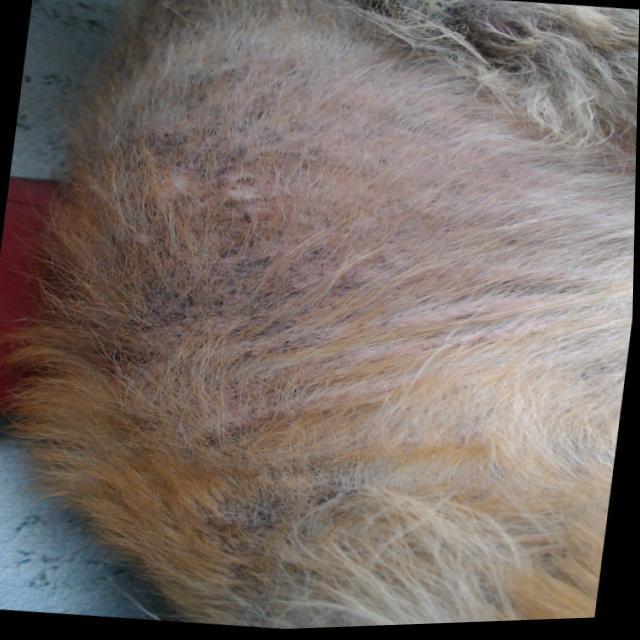
Canine demodicosis (Demodex mange) — caused by Demodex canis mites. Presents with alopecia, follicular papules, pustules, and comedones. Often localized on face and forelimbs.